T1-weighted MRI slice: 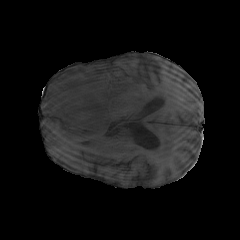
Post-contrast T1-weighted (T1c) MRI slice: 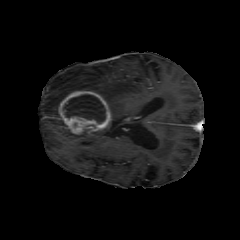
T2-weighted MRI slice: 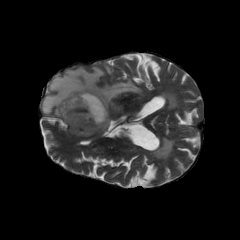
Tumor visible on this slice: yes